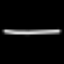
Label: line